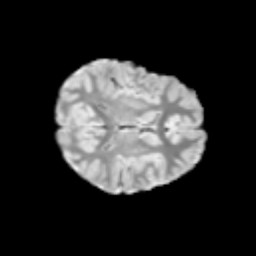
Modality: T2w
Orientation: axial
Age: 9
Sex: female
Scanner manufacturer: siemens
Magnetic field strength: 3 T
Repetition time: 3.8 s
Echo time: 0.07 s